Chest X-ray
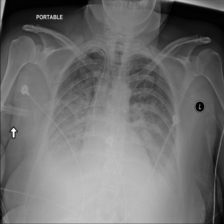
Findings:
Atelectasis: negative
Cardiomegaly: negative
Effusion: positive
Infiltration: positive
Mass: negative
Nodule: negative
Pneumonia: negative
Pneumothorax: negative
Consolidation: negative
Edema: negative
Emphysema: negative
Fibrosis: negative
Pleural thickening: negative
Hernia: negative